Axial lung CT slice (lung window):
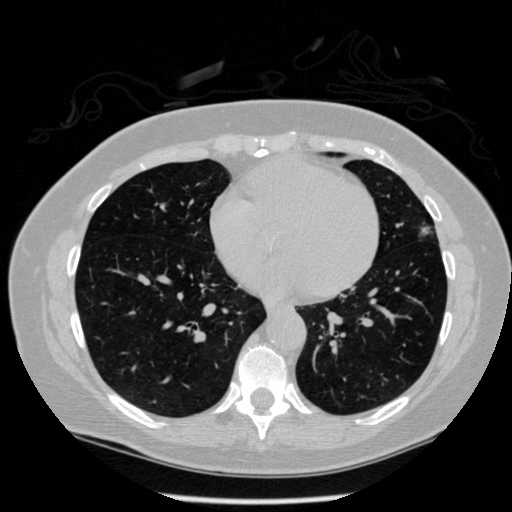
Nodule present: no